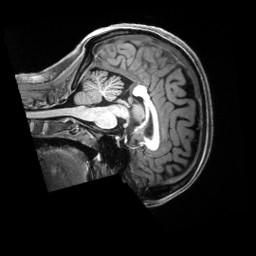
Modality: T1w
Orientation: sagittal
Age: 24
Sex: female
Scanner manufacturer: siemens
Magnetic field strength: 3 T
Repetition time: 2.5 s
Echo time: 0.00222 s